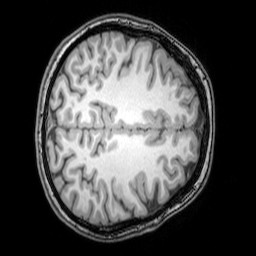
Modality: T1w
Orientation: axial
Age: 22
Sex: female
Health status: healthy
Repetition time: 0.081 s
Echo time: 0.037 s